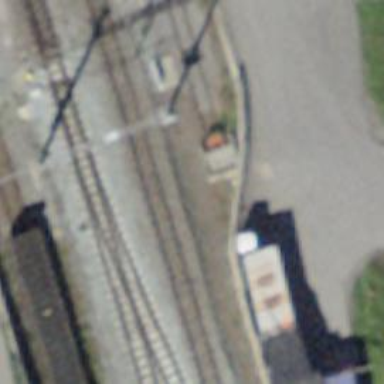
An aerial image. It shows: Railway buffer stop.